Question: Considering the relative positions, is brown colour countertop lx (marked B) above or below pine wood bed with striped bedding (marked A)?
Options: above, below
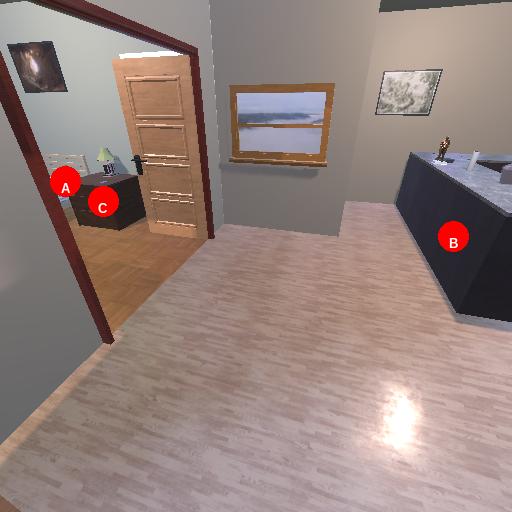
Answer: above